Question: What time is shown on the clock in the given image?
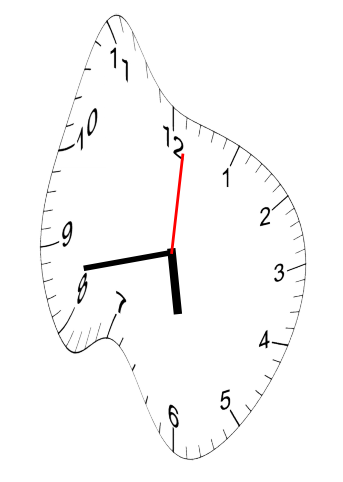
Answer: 05:43:01